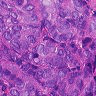
Metastatic tissue present: yes